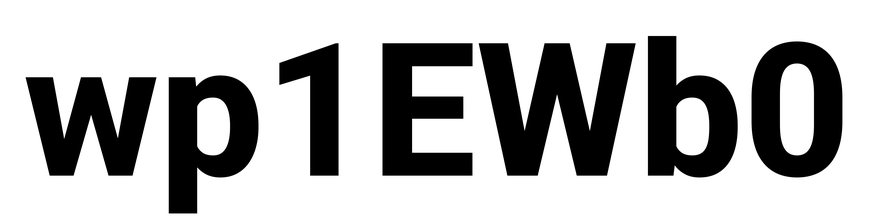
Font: Roboto_ExtraBold